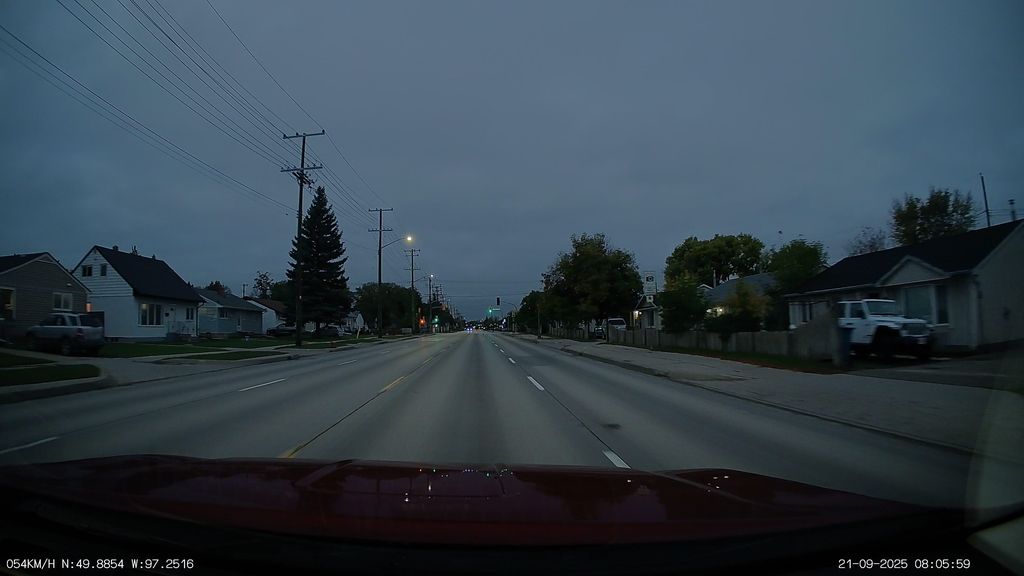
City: winnipeg